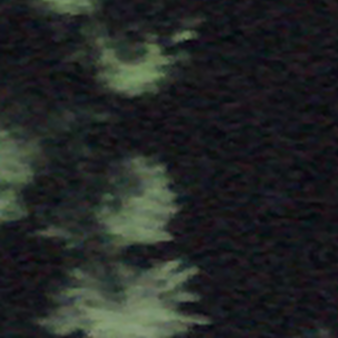
Label: other